Field crop: tomato
Growth stage: 1
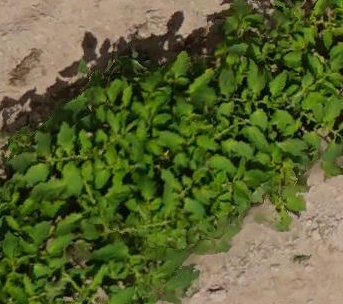
Species: tomato